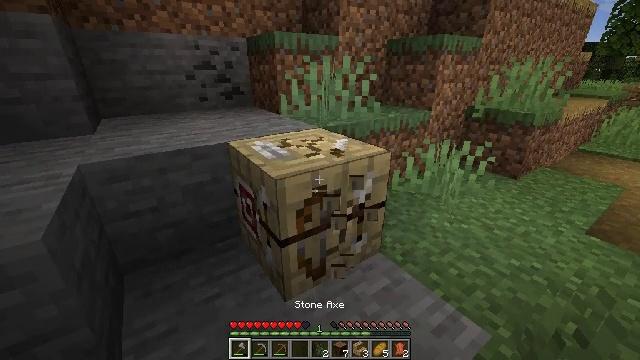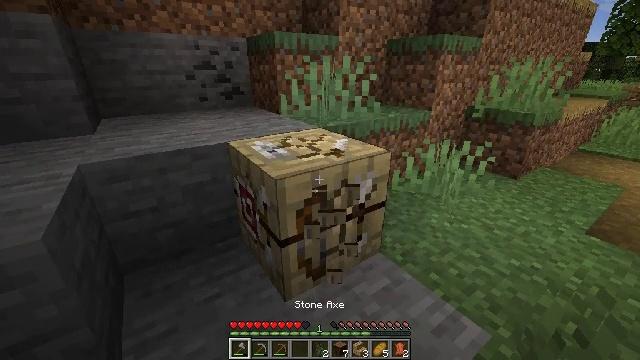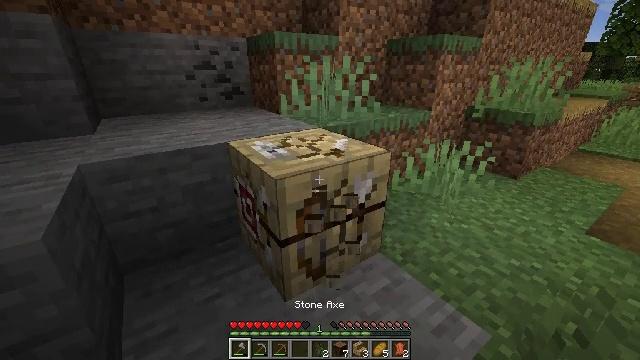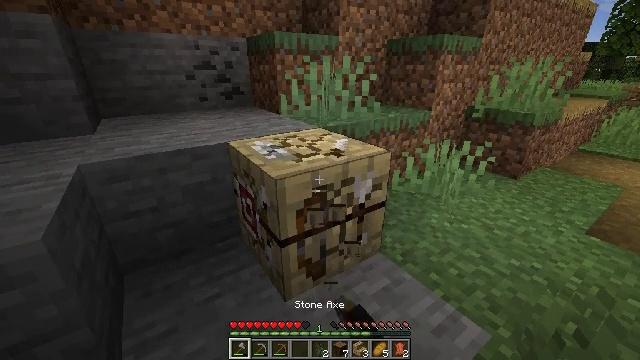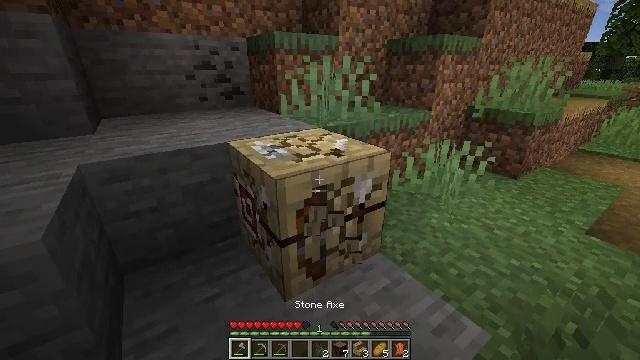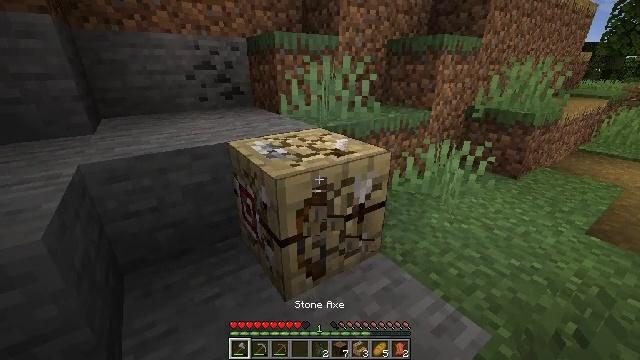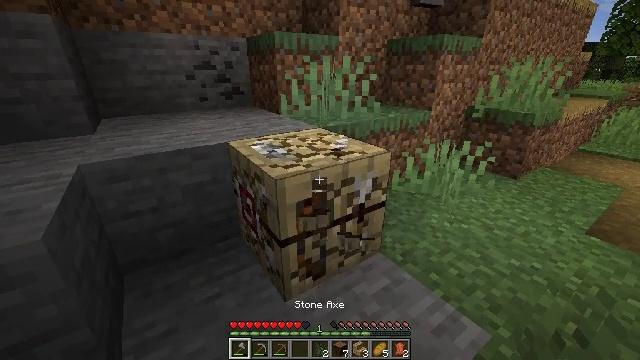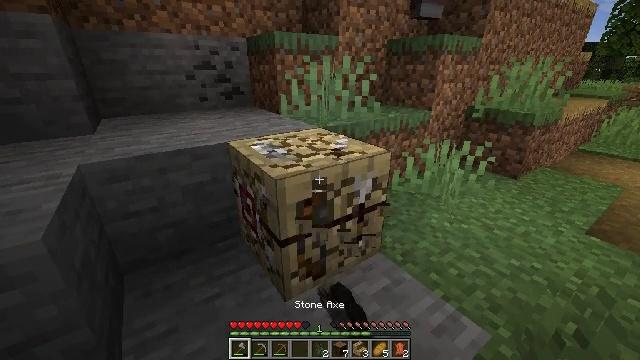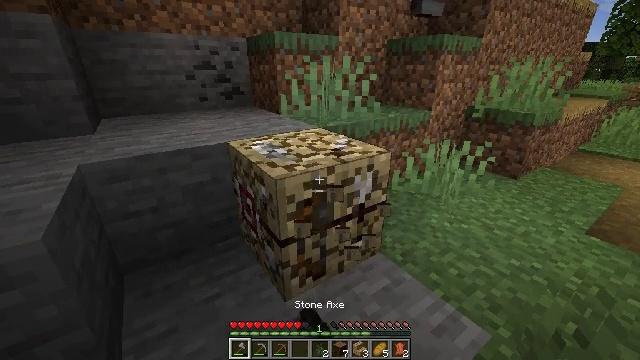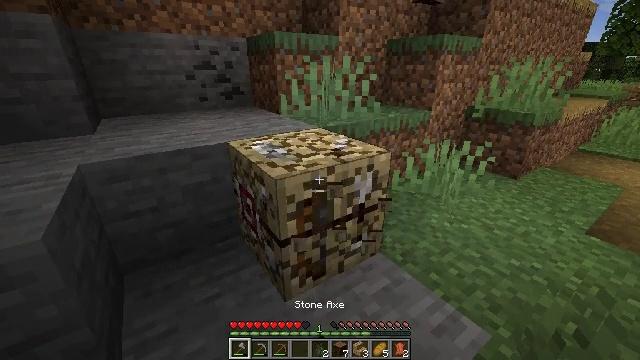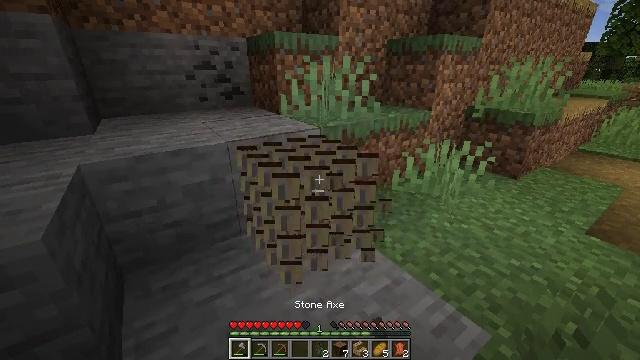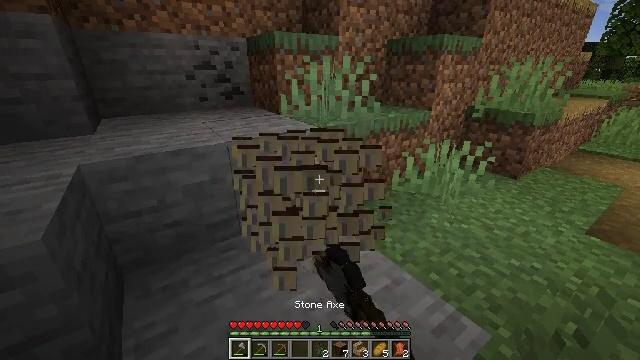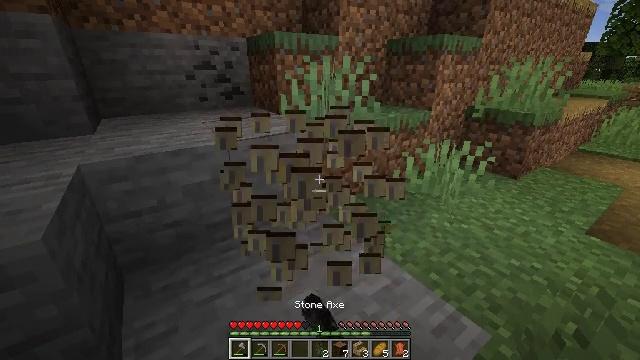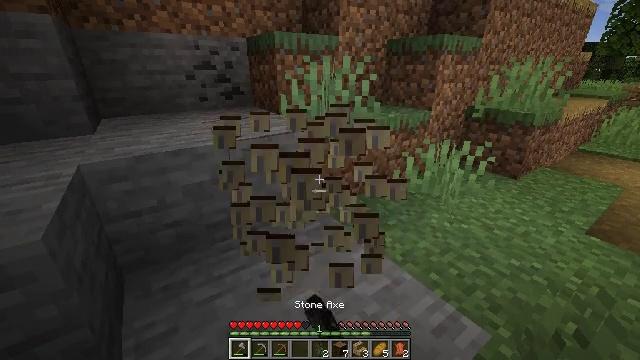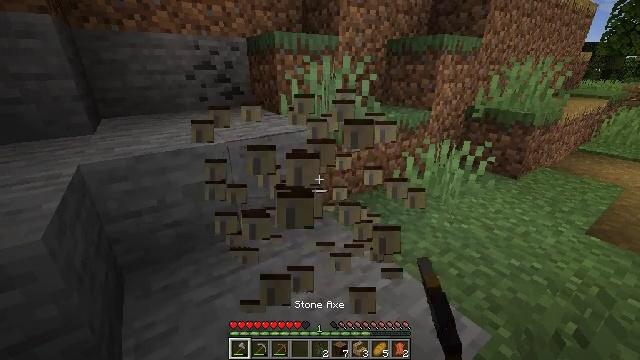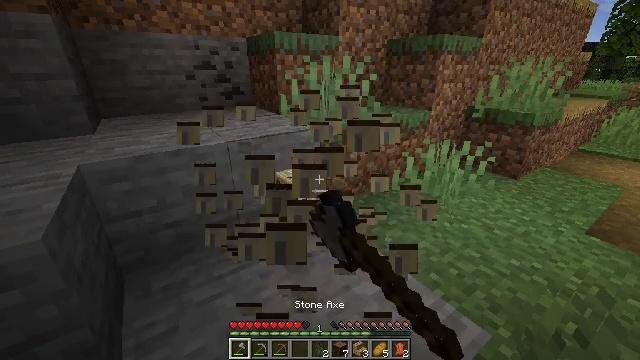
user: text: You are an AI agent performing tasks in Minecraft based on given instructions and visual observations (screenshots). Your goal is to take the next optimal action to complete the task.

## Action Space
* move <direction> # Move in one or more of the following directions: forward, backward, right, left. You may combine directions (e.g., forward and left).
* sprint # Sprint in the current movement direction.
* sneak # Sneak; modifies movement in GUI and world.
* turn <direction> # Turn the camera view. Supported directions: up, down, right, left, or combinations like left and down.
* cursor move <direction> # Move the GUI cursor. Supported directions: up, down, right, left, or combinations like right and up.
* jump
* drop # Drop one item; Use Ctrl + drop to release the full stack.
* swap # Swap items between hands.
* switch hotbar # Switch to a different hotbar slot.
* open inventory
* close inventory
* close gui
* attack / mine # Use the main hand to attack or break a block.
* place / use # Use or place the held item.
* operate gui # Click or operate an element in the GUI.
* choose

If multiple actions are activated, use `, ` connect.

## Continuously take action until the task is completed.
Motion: motion action
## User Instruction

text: Attack the fletching table to break it.
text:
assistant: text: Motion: attack / mine
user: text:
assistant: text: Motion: attack / mine
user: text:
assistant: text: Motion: attack / mine
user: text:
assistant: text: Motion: attack / mine
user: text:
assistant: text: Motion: attack / mine
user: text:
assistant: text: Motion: attack / mine
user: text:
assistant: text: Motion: attack / mine
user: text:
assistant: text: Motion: attack / mine
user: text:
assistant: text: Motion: attack / mine
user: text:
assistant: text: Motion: attack / mine
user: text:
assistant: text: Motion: attack / mine
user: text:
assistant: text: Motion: attack / mine
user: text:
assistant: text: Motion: attack / mine
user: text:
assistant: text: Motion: attack / mine
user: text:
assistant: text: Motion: attack / mine
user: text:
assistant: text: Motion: attack / mine